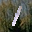
Label: 1